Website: crate-barrel
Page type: address-validator
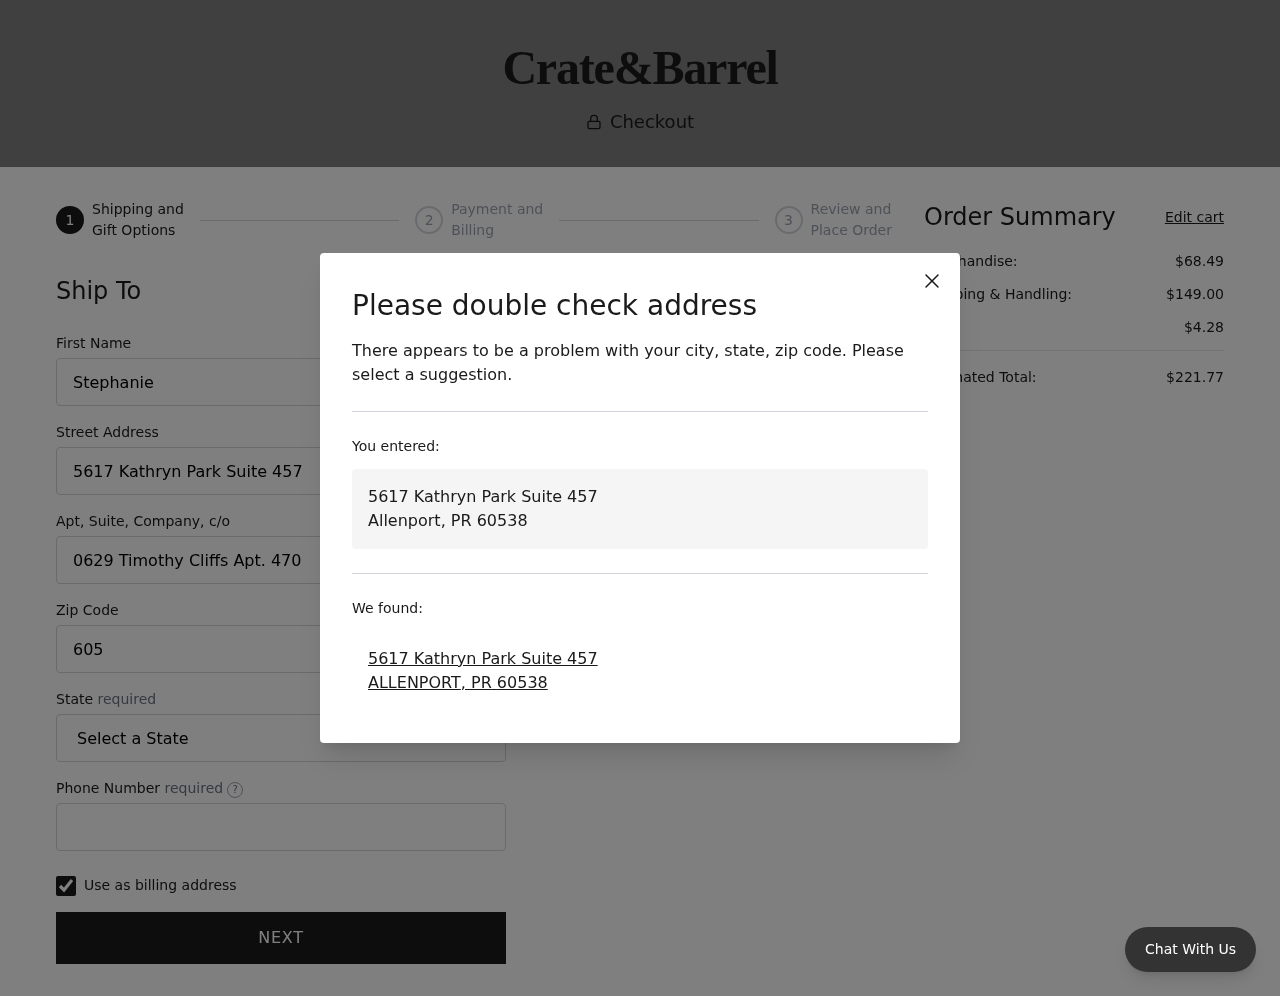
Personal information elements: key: PII_CITY
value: Allenport
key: PII_CITY
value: ALLENPORT
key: PII_FIRSTNAME
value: Stephanie
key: PII_PHONE
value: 3825477086
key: PII_POSTCODE
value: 60538
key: PII_STATE
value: PR
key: PII_STATE_ABBR
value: PR
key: PII_STREET
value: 5617 Kathryn Park Suite 457
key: PII_STREET2
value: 0629 Timothy Cliffs Apt. 470
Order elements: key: ORDER_SUBTOTAL
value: $68.49
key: ORDER_SHIPPING_COST
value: $149.00
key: ORDER_TAX
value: $4.28
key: ORDER_TOTAL
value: $221.77